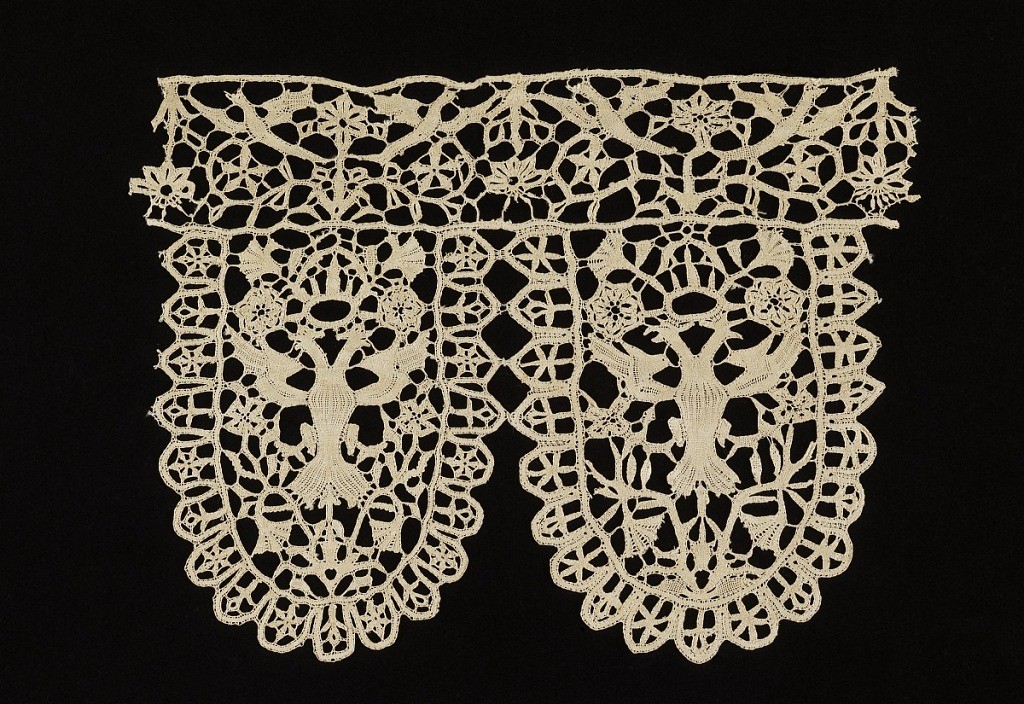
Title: Fragment
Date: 17th century
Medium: Technique: bobbin lace, discontinuous tape
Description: Fragment of a band with birds and flowers, two oval tabs each with a double-headed eagle.